Field crop: tomato
Growth stage: 1
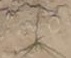
Species: cyperus